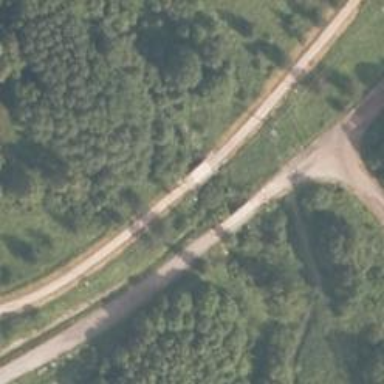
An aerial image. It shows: Unclassified road with bridge.